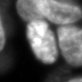
Tissue sample: ovarian
Magnification: 2.5x
Cell type: Epithelial cells
Senescence state: senescent